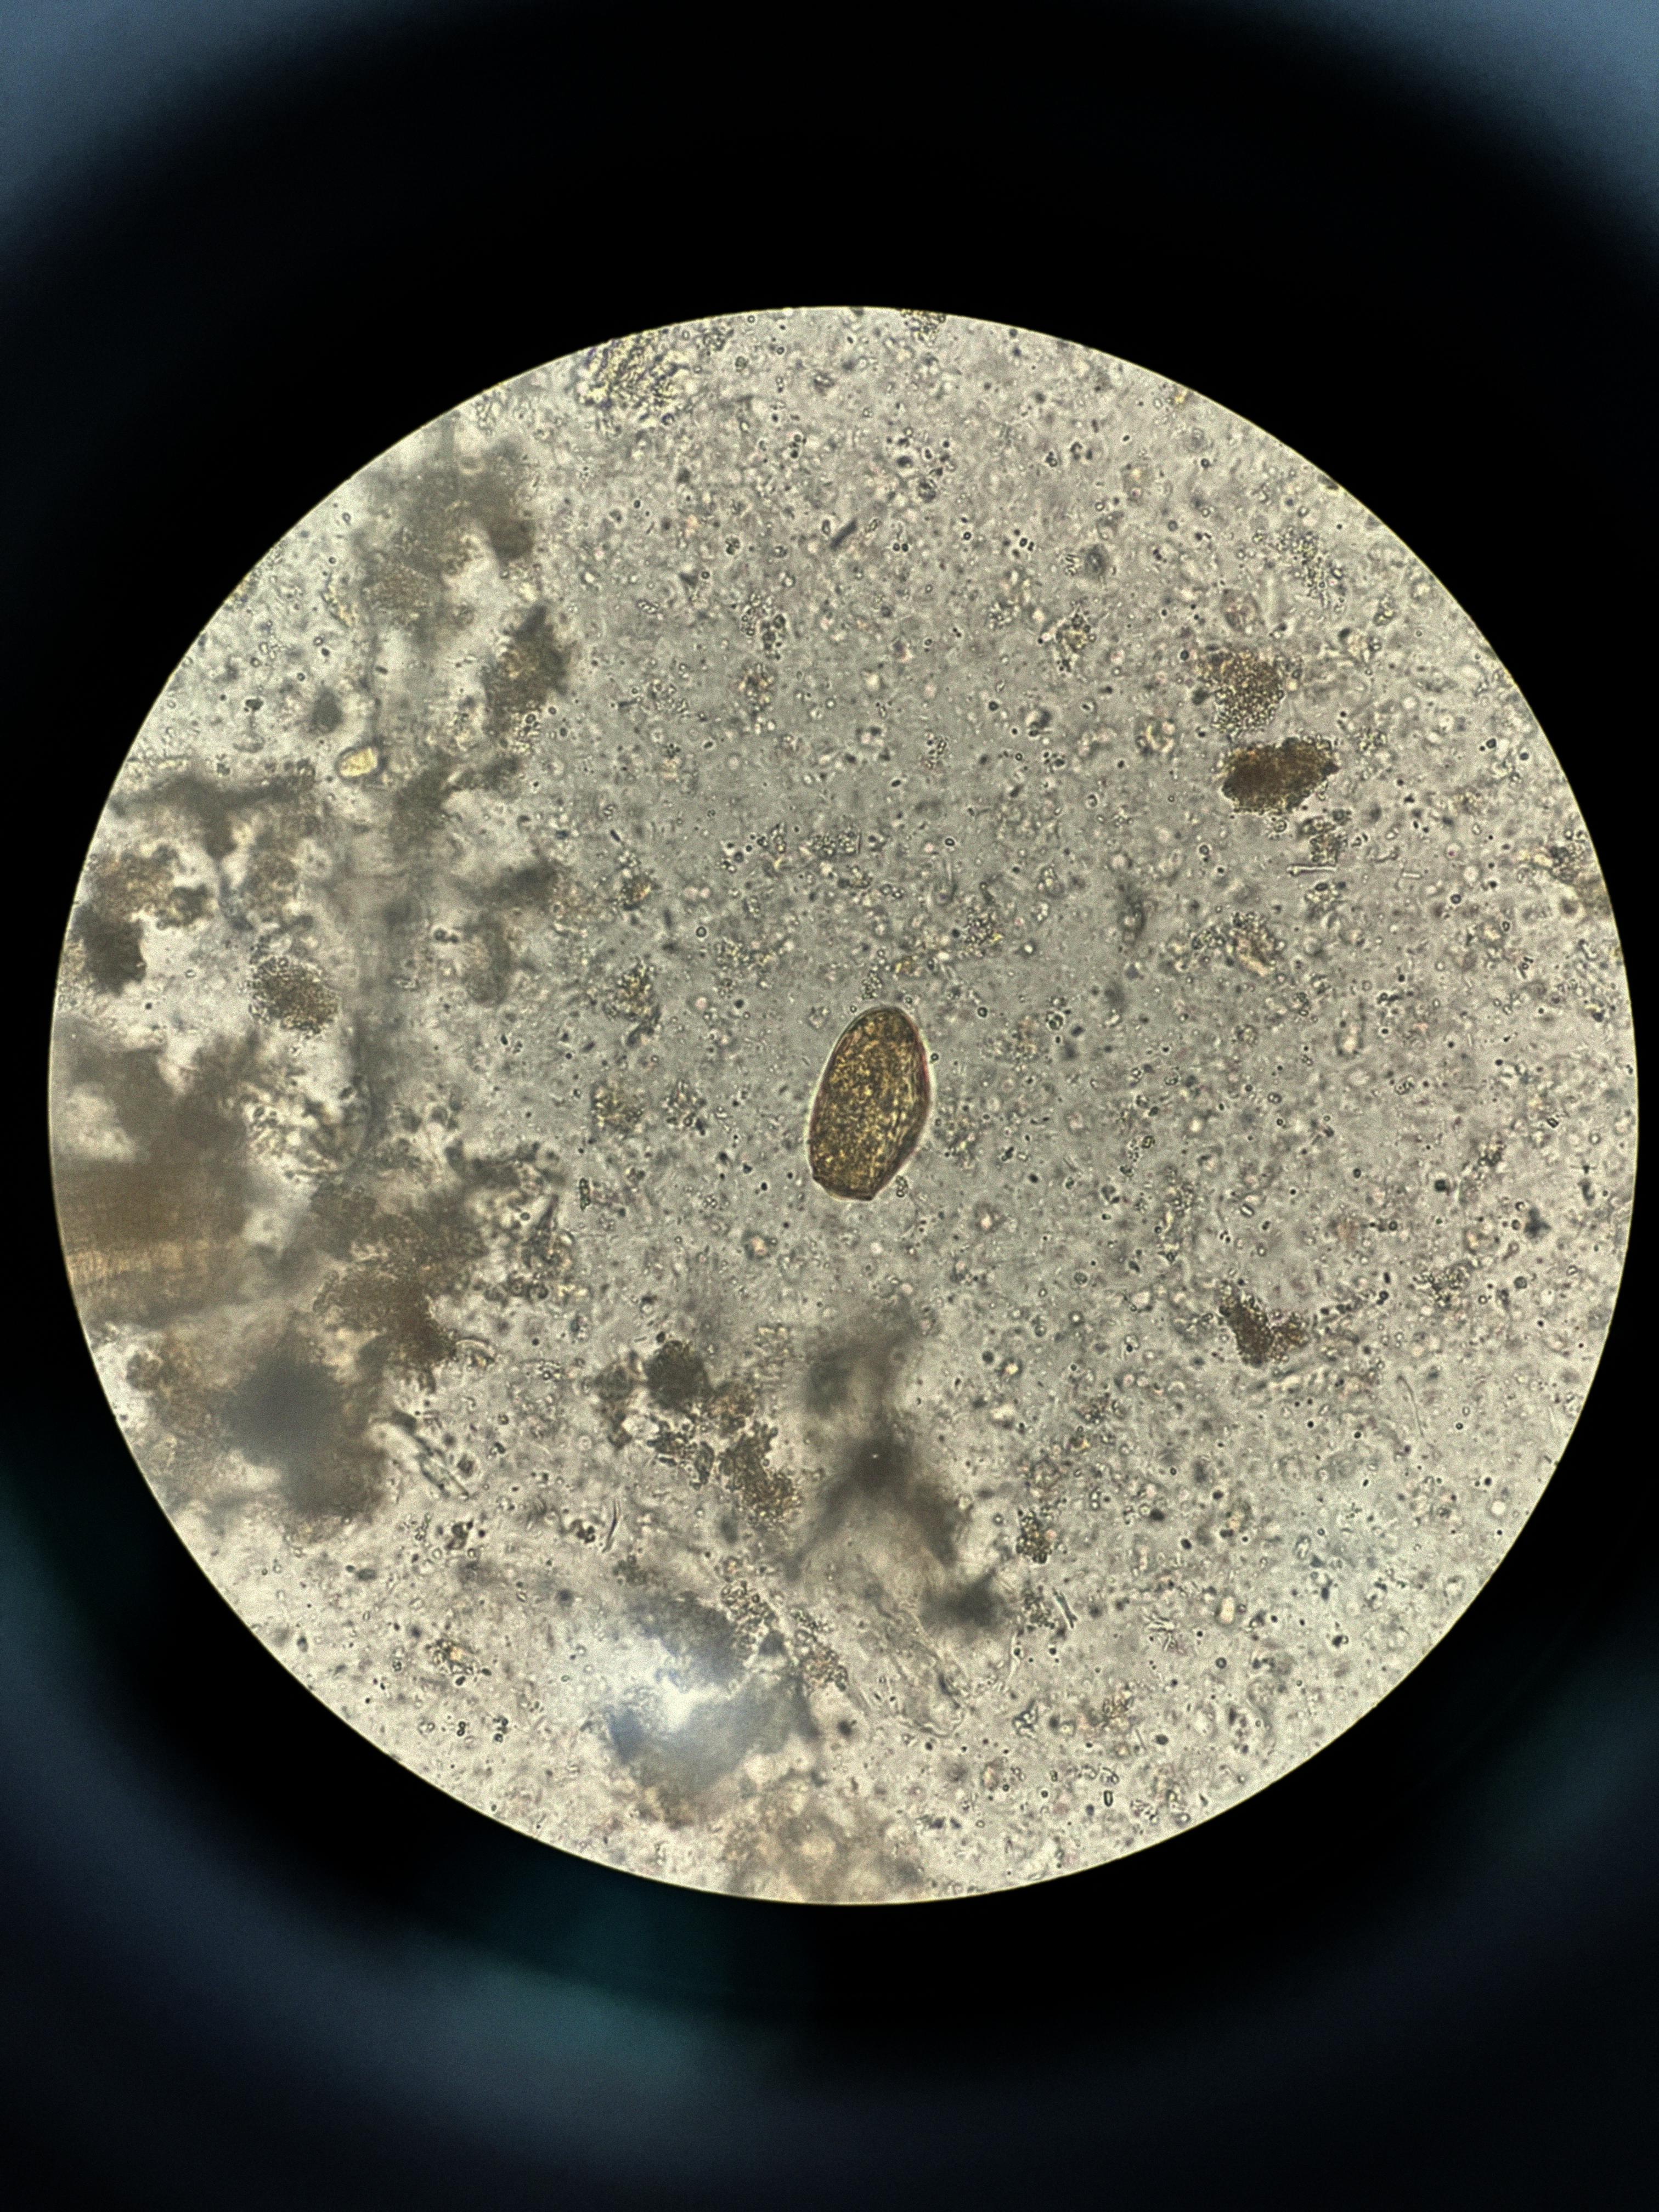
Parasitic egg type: Paragonimus spp